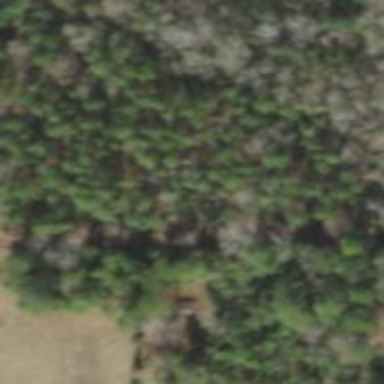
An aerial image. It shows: Woodland consisting mainly of needle-leaved trees.